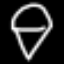
Label: diamond